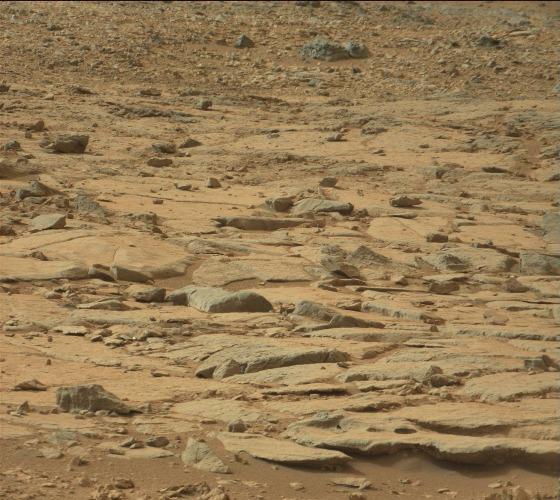
Terrain classes present: Bedrock, Gravel / Sand / Soil, Rock, Shadow